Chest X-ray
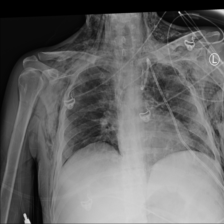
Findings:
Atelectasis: negative
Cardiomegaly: negative
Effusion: negative
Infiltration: negative
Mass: negative
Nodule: negative
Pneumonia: negative
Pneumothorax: negative
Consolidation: negative
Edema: negative
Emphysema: positive
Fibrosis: negative
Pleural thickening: negative
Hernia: negative